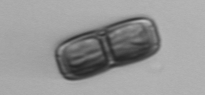
Label: Ephemera